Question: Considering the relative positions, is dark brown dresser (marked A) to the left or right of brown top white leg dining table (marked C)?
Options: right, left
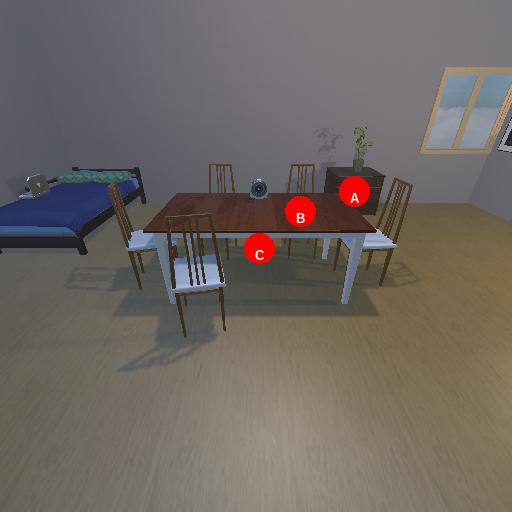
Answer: right